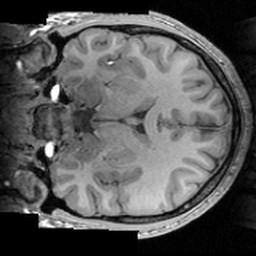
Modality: T1w
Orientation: coronal
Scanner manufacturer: siemens
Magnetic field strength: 3 T
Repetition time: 1.63 s
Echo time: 0.00311 s